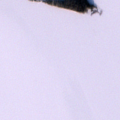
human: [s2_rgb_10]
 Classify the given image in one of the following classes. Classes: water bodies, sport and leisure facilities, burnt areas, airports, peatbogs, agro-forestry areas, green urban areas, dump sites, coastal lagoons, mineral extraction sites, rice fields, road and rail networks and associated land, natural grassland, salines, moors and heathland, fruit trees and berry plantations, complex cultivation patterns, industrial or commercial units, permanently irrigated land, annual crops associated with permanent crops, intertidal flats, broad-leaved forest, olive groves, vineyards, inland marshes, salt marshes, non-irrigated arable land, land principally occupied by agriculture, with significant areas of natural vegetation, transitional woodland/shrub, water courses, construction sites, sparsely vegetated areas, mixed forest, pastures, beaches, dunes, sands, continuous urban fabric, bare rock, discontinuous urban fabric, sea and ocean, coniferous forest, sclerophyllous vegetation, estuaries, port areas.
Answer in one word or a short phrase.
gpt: mixed forest, water bodies